Interaction volume radius: 5 \u00c5
Interaction volume height: 10 \u00c5
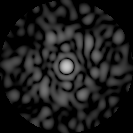
Disorder parameter: 0.8155